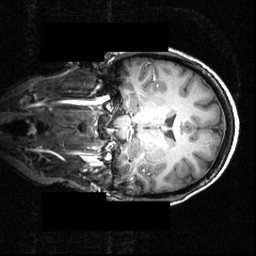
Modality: T1w
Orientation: coronal
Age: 21
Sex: female
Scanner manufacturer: siemens
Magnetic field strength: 3.951 T
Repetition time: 1.5 s
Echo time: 0.00335 s